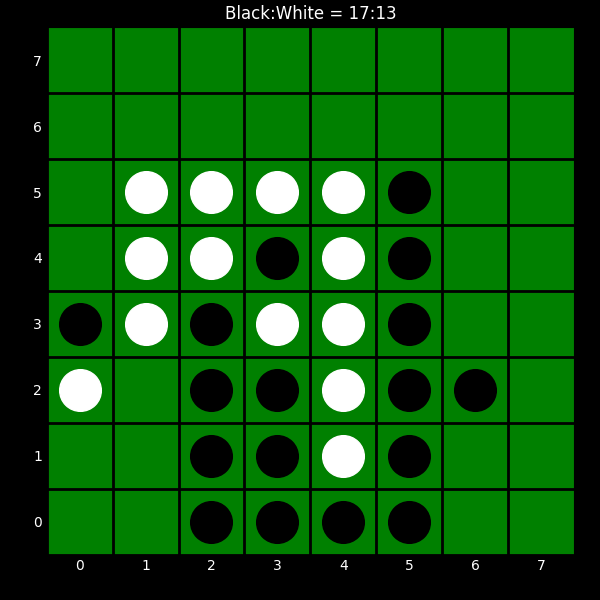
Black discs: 17
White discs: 13